Question: I upgraded the project to MVC 5 and now experience the problem with "exclamation mark", though it works but it is annoying to see it in the VS 2012.
I mean this sign:

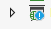
Answer: Upgrade Visual Studio 2012 to <URL>. From the blog-
> With this release of ASP.NET and Web Tools, it is now possible for
developers using Visual Studio 2012 and Visual Studio 2013 to
collaborate on an ASP.NET MVC 5 application. This release brings in
key features such as support for ASP.NET Razor 3 editing which allows
developers to use syntax highlighting and Intellisense when editing a
Razor View in their MVC application
The Visual Studio 2012 Update 4 also-
> [addresses] compatibility and migration/round-tripping issues between
VS 2012 and VS 2013 and the various platform releases to make adoption
of VS 2013 as smooth as possible
According to <URL> at Microsoft.